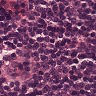
Metastatic tissue present: no